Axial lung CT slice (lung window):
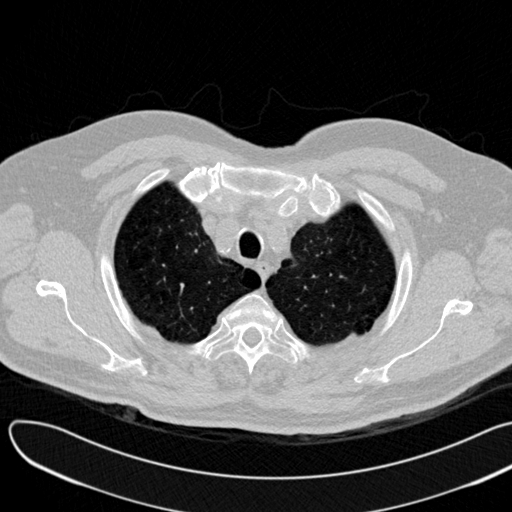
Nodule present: no